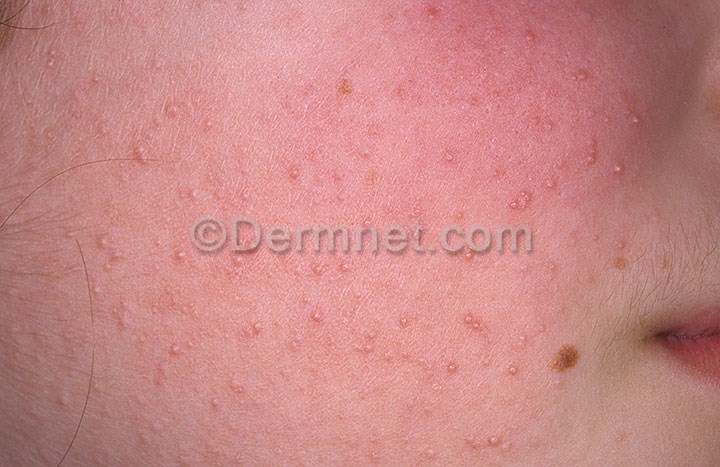
Disease: Atopic Dermatitis Photos